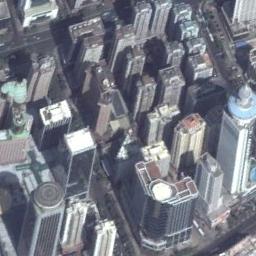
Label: commercial_area